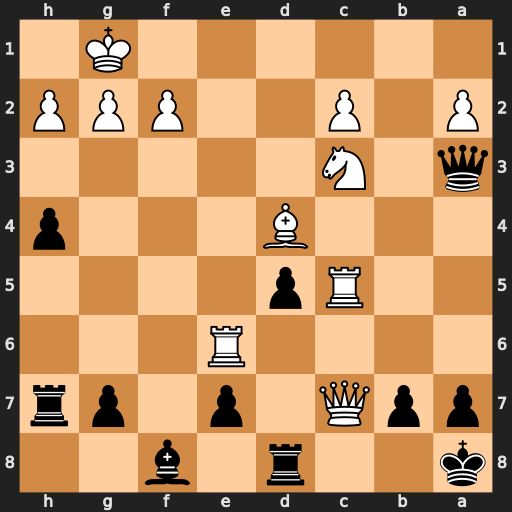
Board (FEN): k2r1b2/ppQ1p1pr/4R3/2Rp4/3B3p/q1N5/P1P2PPP/6K1
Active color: b
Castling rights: -
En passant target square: -
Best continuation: Qc1+ Nd1 Qxd1+ Re1 Qxe1#